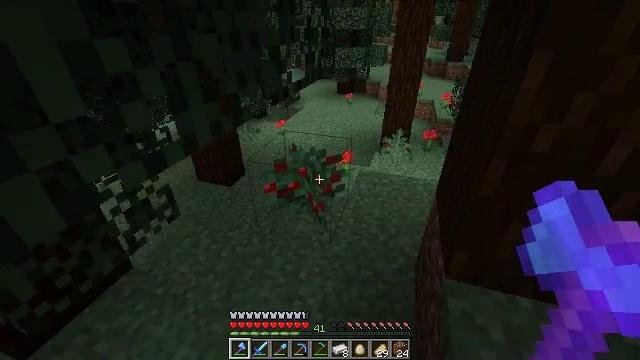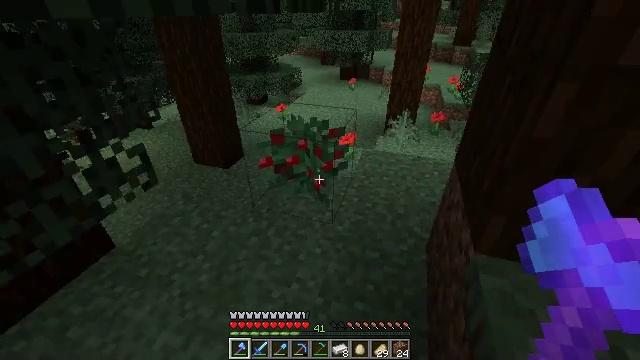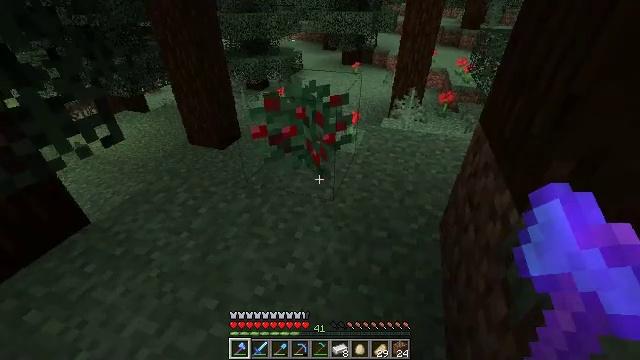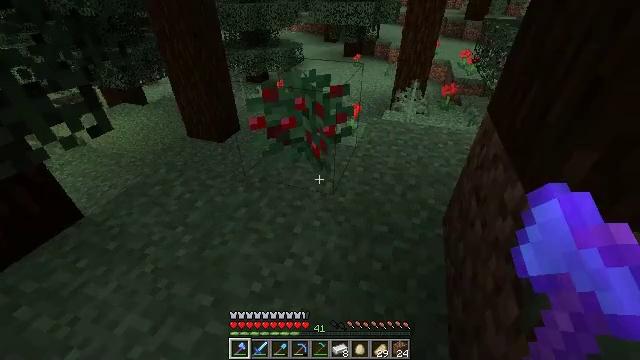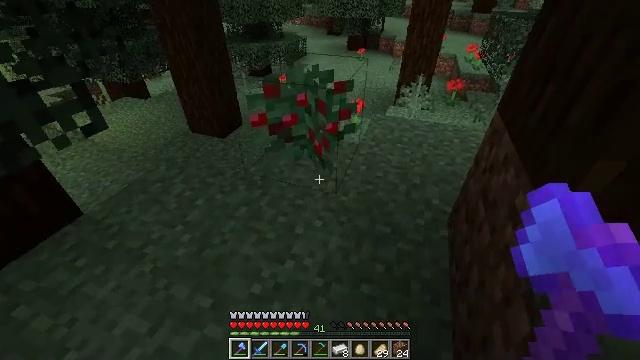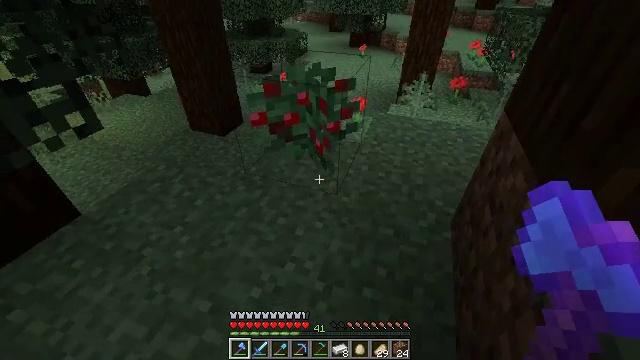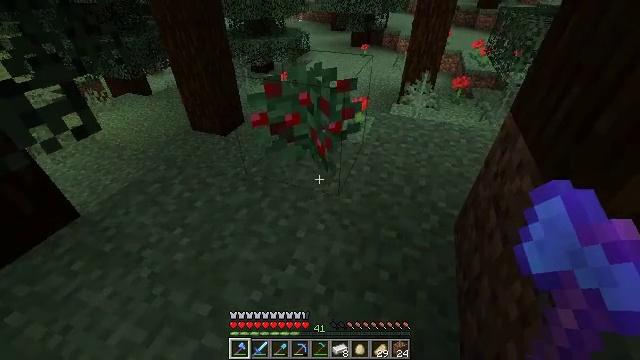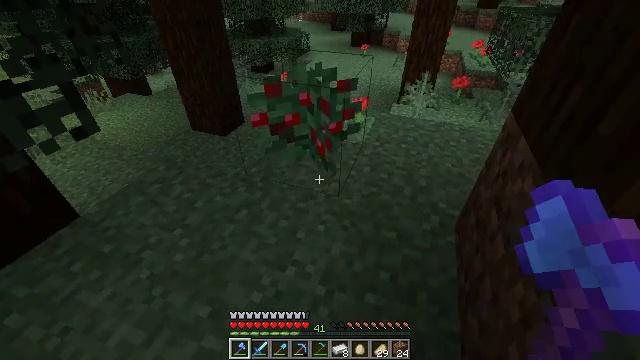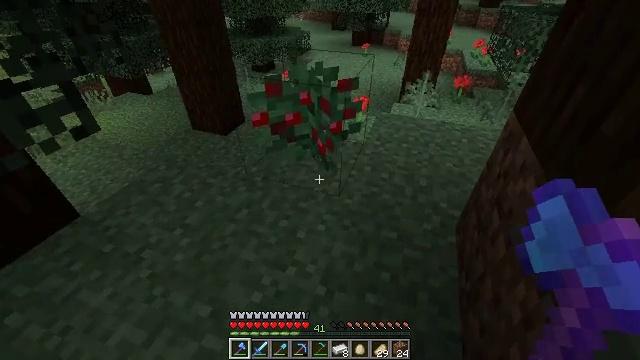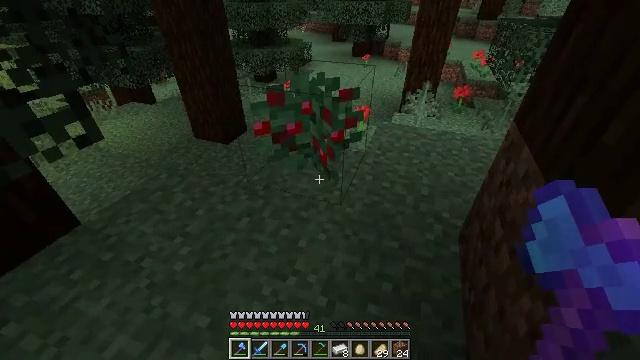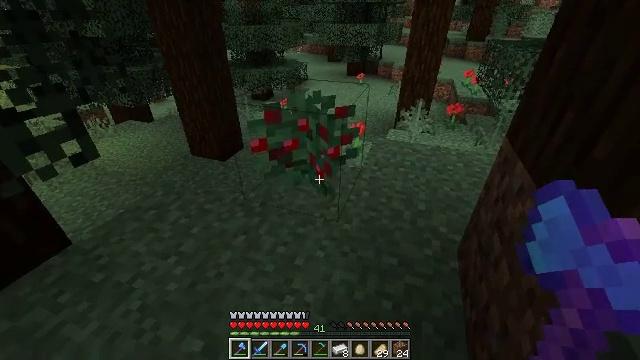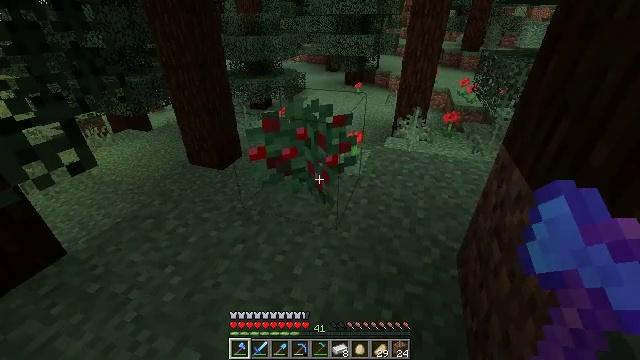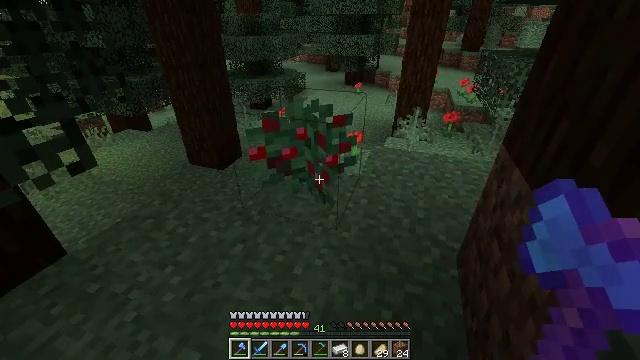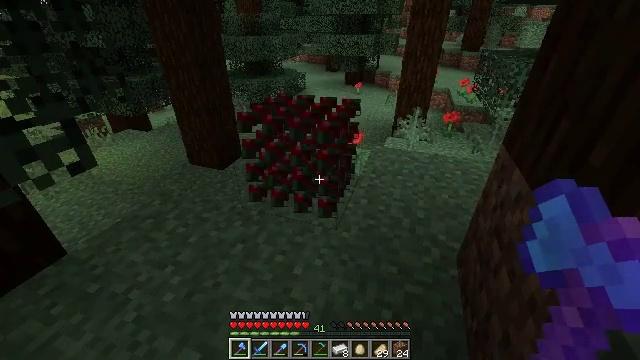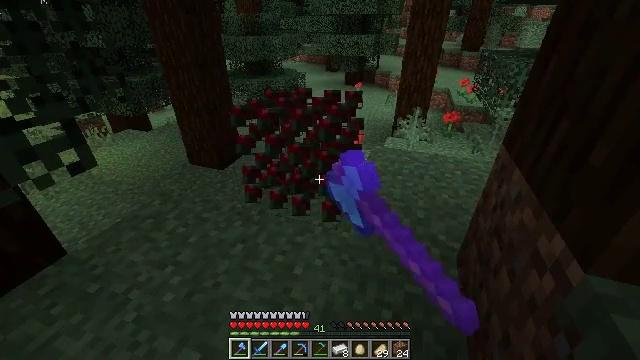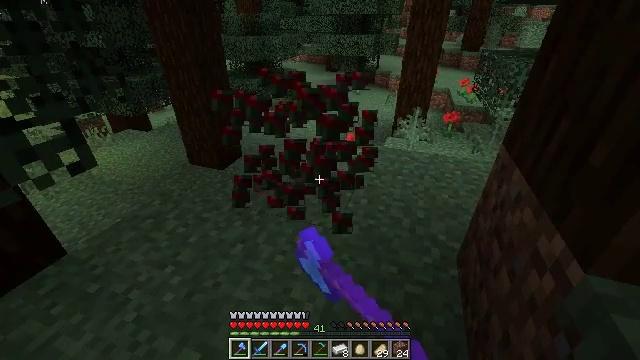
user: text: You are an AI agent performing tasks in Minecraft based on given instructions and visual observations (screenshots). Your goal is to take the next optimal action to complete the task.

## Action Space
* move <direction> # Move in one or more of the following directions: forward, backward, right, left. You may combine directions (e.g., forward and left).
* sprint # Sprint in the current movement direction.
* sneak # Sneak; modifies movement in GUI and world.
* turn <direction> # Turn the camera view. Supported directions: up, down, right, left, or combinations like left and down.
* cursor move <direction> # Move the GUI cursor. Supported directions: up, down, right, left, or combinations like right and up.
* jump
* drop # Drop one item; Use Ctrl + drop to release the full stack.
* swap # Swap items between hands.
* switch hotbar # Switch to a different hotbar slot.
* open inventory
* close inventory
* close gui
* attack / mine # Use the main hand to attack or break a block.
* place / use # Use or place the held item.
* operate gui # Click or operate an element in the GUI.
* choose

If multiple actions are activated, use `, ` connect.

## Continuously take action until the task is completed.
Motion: motion action
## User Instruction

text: Clear the sweet berry bush to collect the sweet berries.
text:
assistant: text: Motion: turn down
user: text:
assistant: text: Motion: turn down
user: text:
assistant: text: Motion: turn down
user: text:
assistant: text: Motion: turn down
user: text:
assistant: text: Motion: no_op
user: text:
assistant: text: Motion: no_op
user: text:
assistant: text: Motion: no_op
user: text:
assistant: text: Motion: no_op
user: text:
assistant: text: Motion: turn up
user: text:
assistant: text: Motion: turn up
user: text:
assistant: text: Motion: turn up
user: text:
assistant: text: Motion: no_op
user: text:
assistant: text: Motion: attack / mine
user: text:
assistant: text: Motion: attack / mine
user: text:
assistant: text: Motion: attack / mine
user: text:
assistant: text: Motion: attack / mine
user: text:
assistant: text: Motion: no_op
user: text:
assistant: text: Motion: no_op